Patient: sex M, age 26
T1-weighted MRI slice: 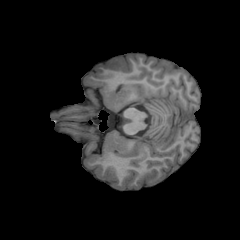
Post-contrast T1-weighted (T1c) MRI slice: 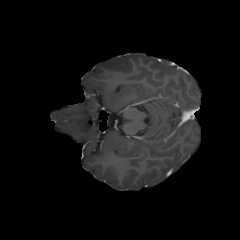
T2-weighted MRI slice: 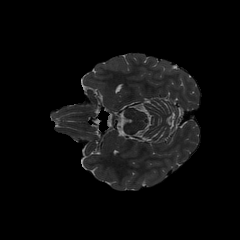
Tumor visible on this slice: no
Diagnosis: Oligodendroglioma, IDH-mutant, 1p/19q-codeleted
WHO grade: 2